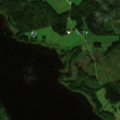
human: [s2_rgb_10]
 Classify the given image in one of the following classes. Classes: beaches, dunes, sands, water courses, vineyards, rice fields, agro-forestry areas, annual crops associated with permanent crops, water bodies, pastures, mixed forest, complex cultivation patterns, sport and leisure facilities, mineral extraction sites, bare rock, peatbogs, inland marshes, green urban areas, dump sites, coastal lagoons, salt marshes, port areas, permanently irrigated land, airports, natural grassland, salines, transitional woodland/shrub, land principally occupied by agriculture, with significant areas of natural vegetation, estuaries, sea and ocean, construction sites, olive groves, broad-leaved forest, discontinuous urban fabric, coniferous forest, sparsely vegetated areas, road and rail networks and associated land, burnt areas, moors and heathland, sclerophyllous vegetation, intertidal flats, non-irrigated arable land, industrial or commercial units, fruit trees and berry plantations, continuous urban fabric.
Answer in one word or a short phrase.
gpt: land principally occupied by agriculture, with significant areas of natural vegetation, mixed forest, transitional woodland/shrub, water bodies